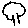
Label: tree